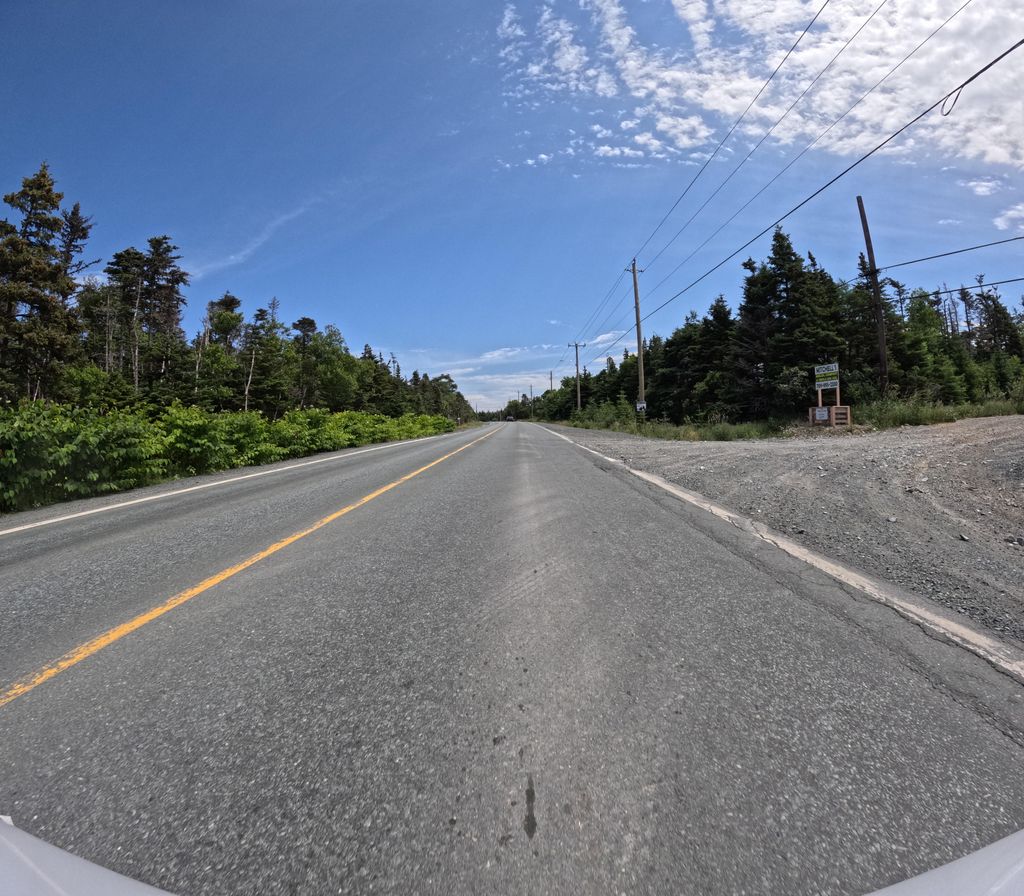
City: st_johns